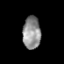
Tissue: prostate
Cell type: B cells
Senescence score: 0.2999
Nuclear area (px): 570
Mean DAPI intensity: 145.17